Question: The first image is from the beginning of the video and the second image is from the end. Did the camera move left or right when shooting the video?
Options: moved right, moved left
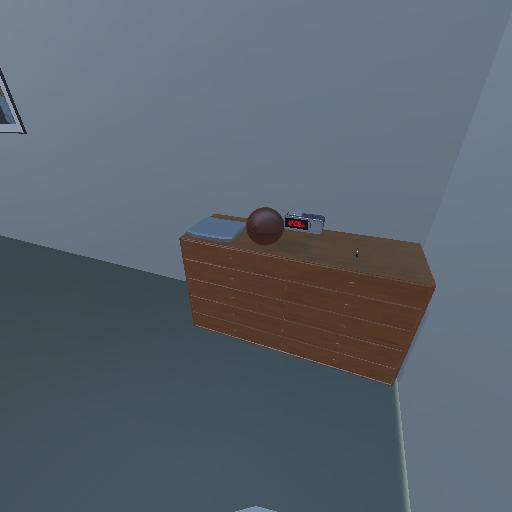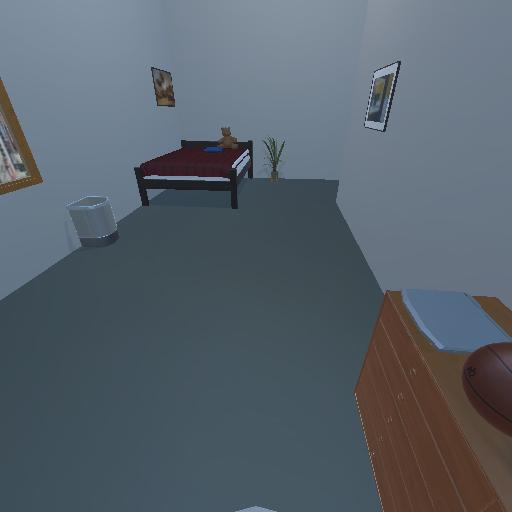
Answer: moved right